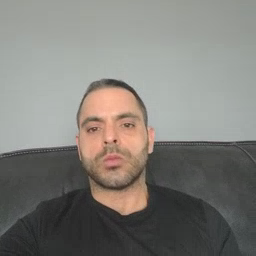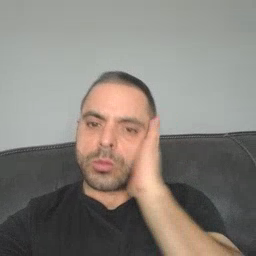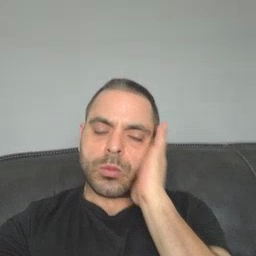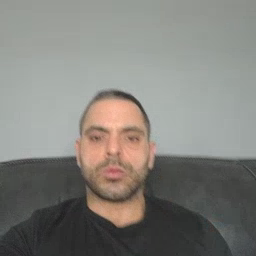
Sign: bed